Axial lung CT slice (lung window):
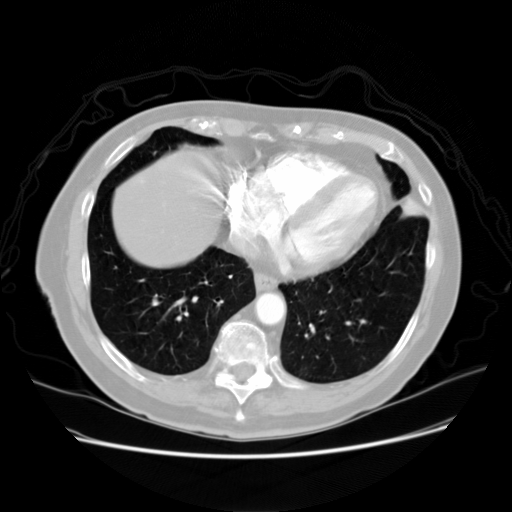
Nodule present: no